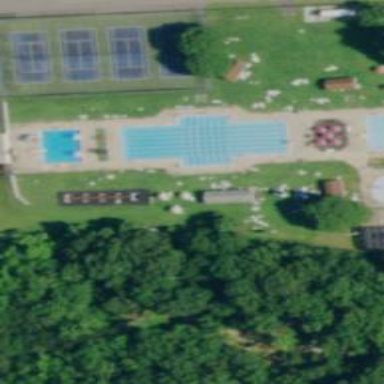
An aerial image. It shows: Lifeguard on duty.